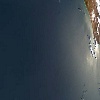
Label: water